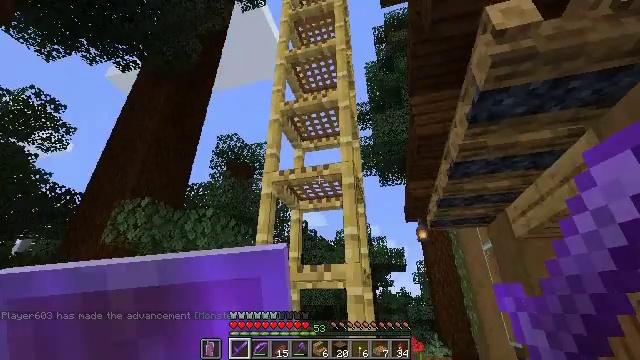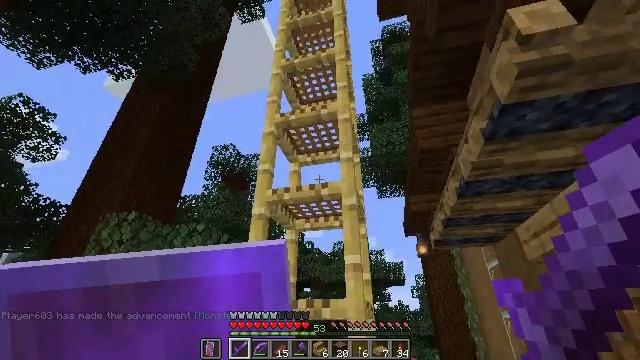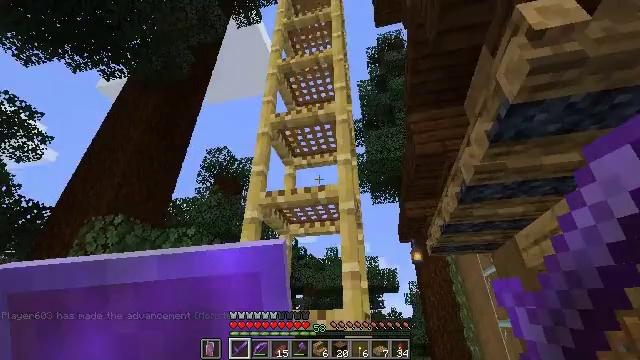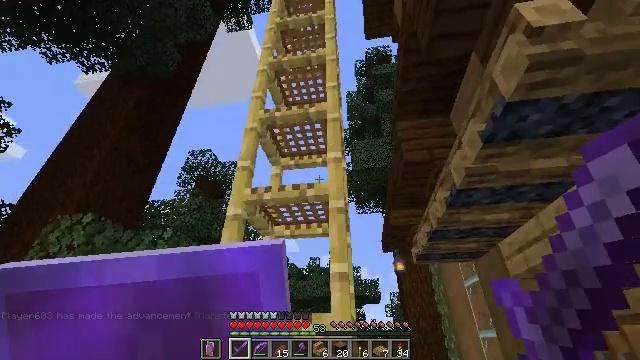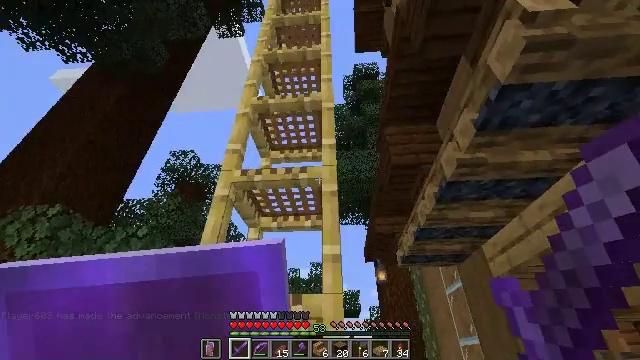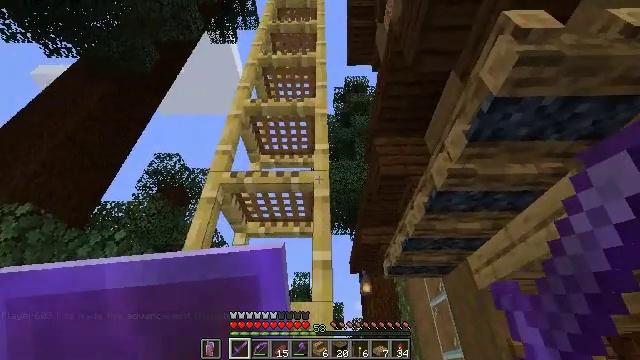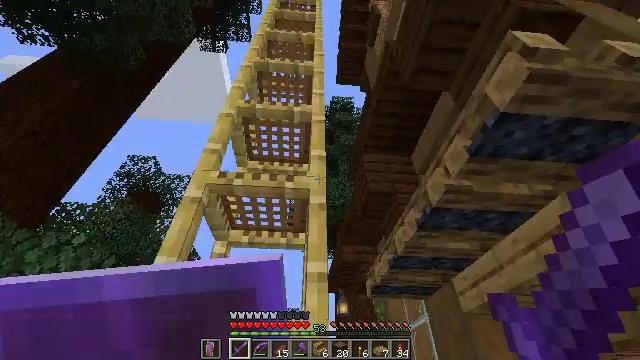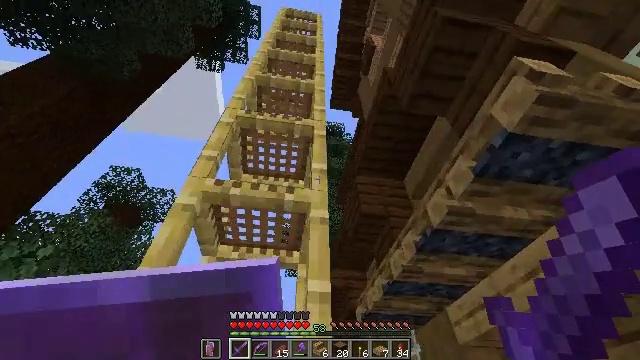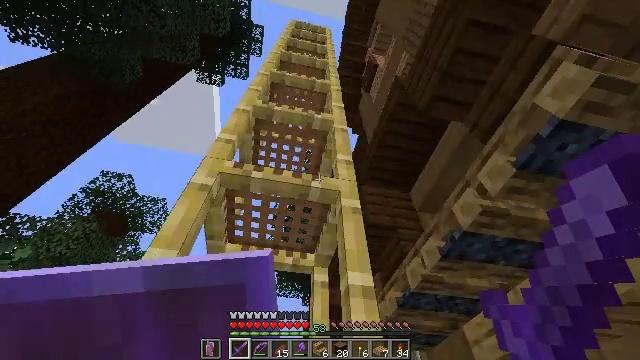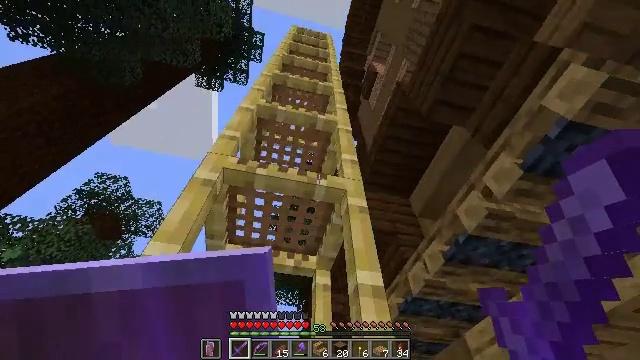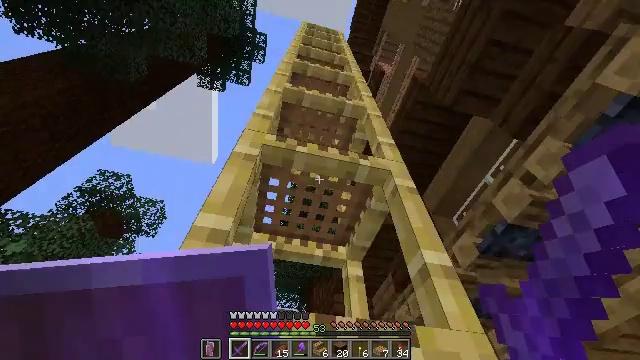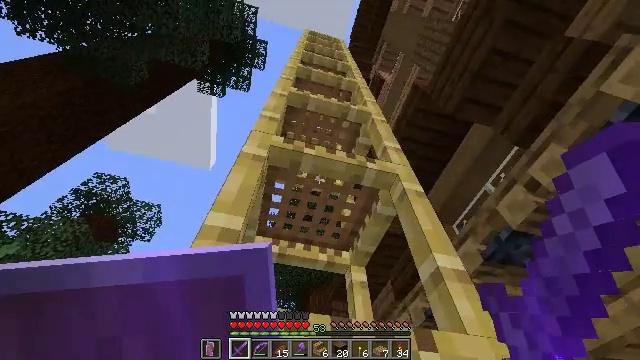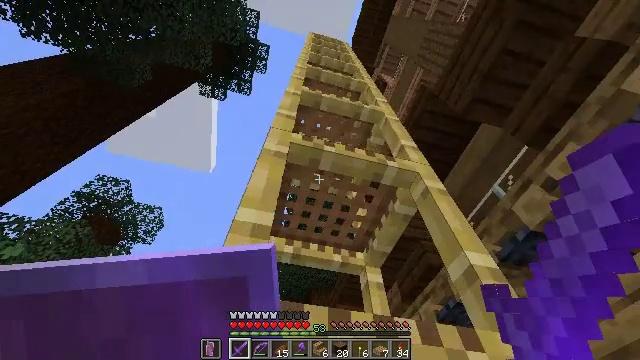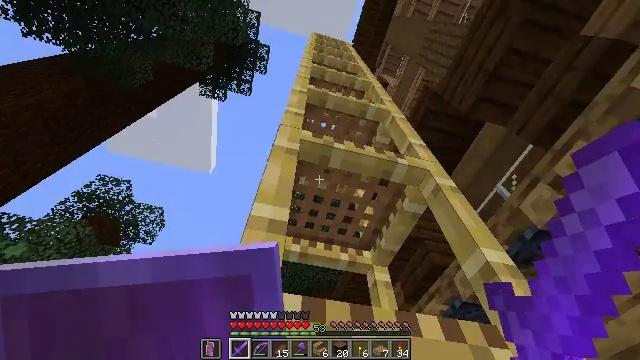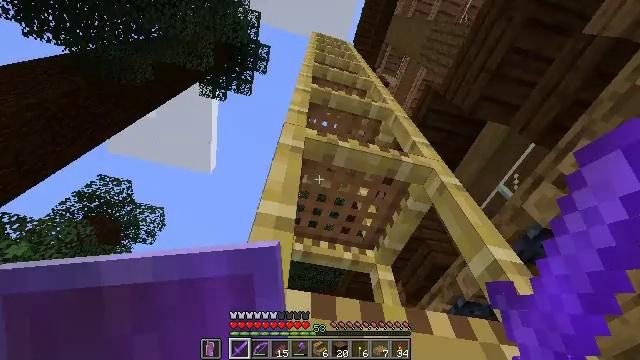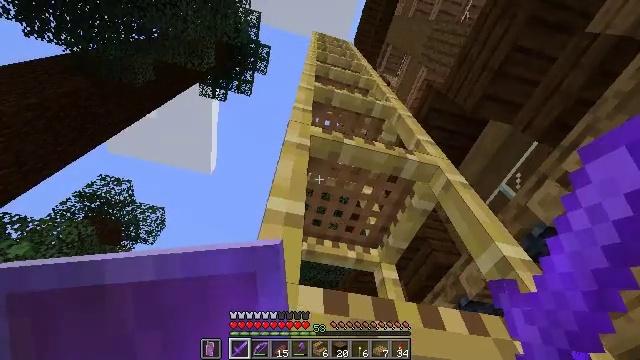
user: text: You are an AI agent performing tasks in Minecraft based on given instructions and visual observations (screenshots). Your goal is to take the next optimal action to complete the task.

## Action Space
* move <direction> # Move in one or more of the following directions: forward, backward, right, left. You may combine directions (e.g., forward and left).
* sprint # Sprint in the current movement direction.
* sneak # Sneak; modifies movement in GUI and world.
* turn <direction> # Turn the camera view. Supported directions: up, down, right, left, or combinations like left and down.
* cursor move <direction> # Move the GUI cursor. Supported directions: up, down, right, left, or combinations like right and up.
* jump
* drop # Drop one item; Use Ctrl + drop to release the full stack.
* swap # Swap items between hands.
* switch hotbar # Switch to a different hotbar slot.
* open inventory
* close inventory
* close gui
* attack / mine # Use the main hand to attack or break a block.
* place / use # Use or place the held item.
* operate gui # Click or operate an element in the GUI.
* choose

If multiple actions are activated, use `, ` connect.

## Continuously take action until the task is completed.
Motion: motion action
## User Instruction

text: Mine scaffolding to move it.
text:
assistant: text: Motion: move forward and move left, turn up
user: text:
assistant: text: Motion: move forward and move left, turn right and up
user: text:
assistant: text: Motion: move forward and move left, turn right and up
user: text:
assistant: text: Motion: move forward and move left, turn right and up
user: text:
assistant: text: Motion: move forward and move left, turn right and up
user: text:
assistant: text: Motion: move forward and move left, turn right and up
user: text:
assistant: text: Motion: move forward and move left, turn right and up
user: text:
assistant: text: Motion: move forward and move left, turn right and up
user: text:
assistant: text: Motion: move forward and move left, turn right and up
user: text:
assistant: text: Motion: move left
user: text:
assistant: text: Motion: turn right and up
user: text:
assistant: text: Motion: no_op
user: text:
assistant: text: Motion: no_op
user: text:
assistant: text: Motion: no_op
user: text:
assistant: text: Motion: no_op
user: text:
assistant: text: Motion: no_op
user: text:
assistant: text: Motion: no_op
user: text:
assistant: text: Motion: turn down
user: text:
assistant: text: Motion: turn down
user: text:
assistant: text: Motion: turn right and down
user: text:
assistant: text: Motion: turn right and down
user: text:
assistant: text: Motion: turn down
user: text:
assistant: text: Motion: no_op
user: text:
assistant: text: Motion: turn down
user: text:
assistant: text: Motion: turn down
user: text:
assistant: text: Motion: turn down
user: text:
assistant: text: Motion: no_op
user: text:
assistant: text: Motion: no_op
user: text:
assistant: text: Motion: no_op
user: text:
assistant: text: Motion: attack / mine